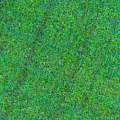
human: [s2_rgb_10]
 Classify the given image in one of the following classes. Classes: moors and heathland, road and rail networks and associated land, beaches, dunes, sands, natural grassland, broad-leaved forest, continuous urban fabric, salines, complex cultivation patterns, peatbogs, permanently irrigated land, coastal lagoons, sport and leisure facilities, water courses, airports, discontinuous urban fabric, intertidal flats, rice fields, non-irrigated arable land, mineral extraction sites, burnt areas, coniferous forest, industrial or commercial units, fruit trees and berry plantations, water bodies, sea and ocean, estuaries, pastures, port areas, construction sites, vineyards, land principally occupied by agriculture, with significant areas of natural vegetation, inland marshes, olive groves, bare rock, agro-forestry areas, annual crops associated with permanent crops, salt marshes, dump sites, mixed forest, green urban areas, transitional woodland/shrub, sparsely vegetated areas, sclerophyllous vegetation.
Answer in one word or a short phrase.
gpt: sea and ocean